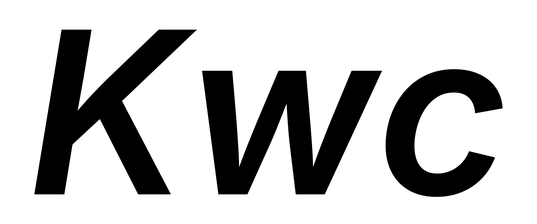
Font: Inter-Italic_SemiBold_Italic